Interaction volume radius: 5 \u00c5
Interaction volume height: 35 \u00c5
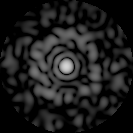
Disorder parameter: 0.8252